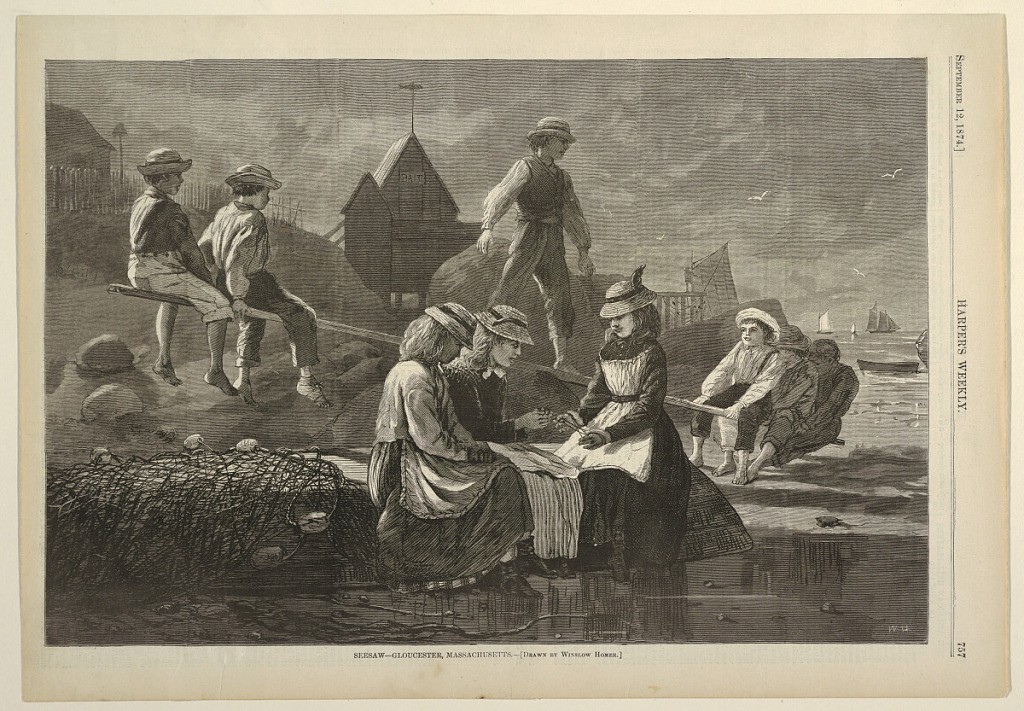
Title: Seesaw - Gloucester, Massachusetts, from Harper's Weekly, September 12, 1874, p. 757.
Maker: Winslow Homer, American, 1836–1910
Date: September 12, 1874
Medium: Wood engraving in black ink on newsprint paper
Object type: Print
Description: Horizontal group of children at the shore's edge:  three girls are seated in the foreground; beyond them is a seesaw with six boys; and sailboats are in background at right.